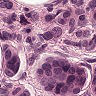
Metastatic tissue present: yes